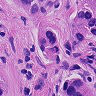
Metastatic tissue present: yes